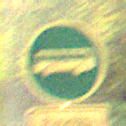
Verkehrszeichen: Busssonderstreifen
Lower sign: BesondereFahrzeugeUndTransportgueter11
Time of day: SunriseSunset
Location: Outdoor (Nature)
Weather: PartlyCloudy
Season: NotSpecified
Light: Natural